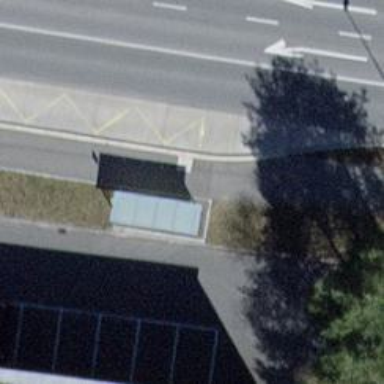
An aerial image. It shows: Bus stop with sheltered platform for public transport.